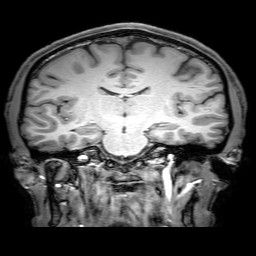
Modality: T1w
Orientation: sagittal